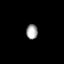
Tissue: lung
Cell type: Endothelial cells
Senescence score: 0.7761
Nuclear area (px): 164
Mean DAPI intensity: 166.305